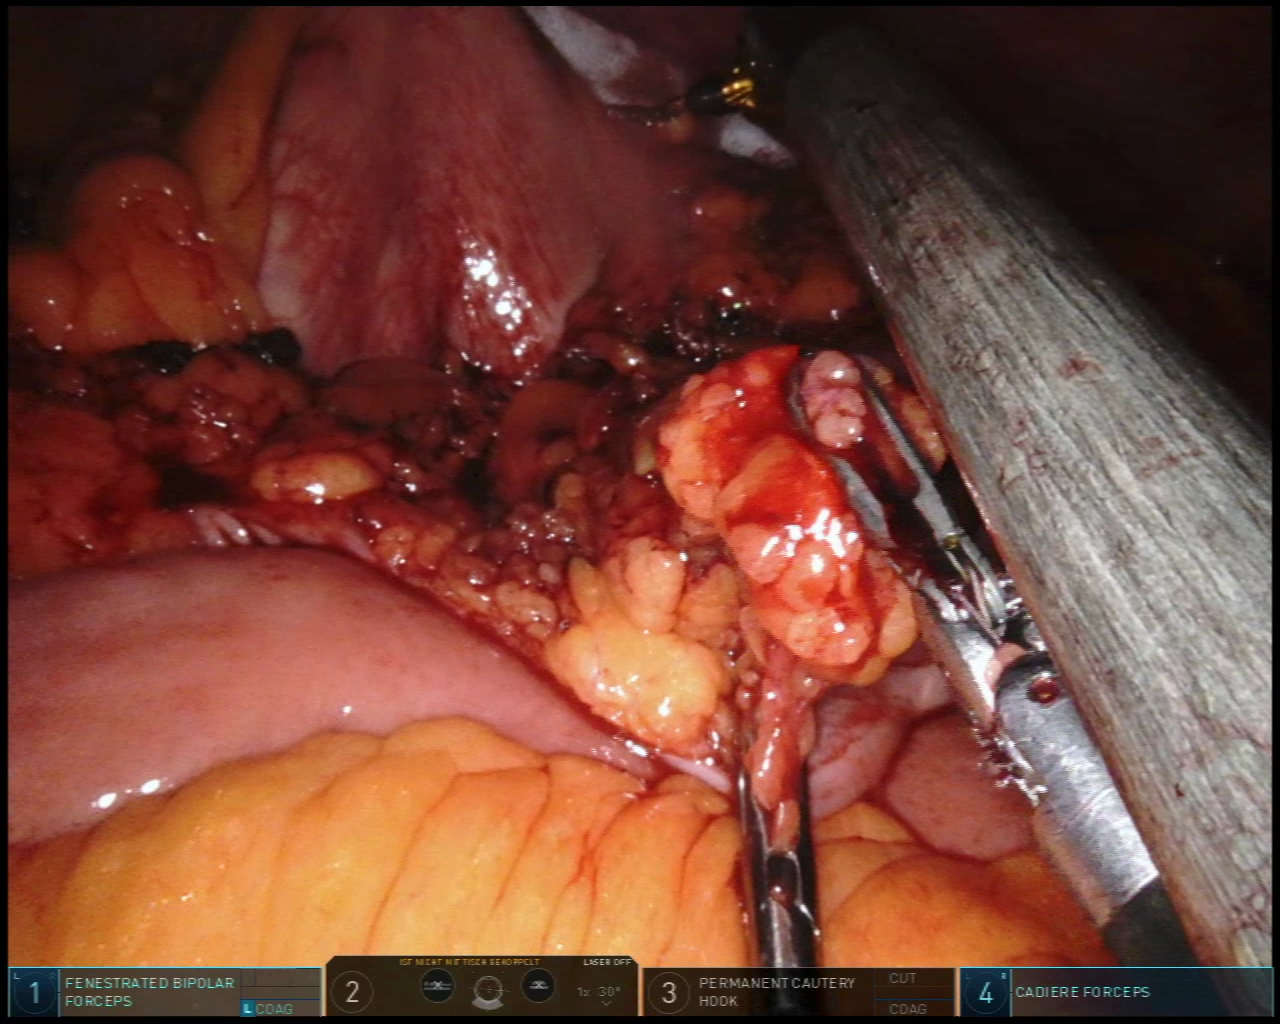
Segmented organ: stomach
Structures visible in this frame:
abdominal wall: yes
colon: yes
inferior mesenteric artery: no
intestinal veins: no
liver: no
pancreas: no
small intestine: yes
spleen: no
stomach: yes
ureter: no
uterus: no
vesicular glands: no